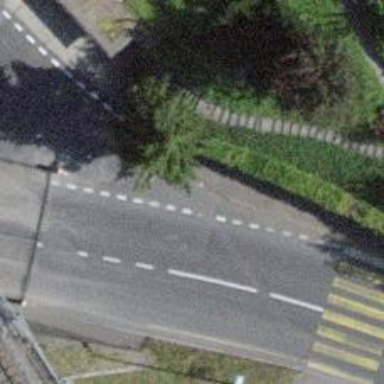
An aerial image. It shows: Kerb barrier.